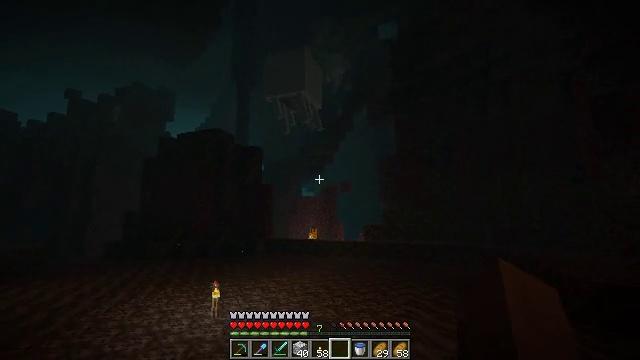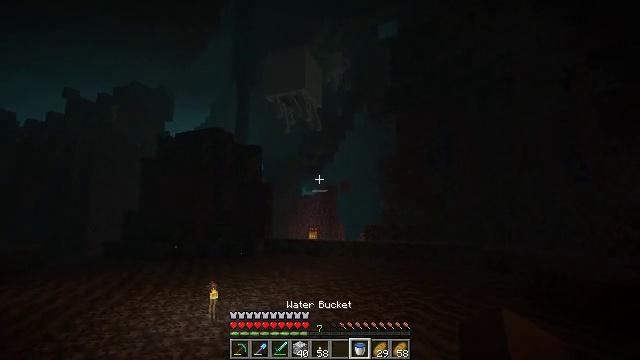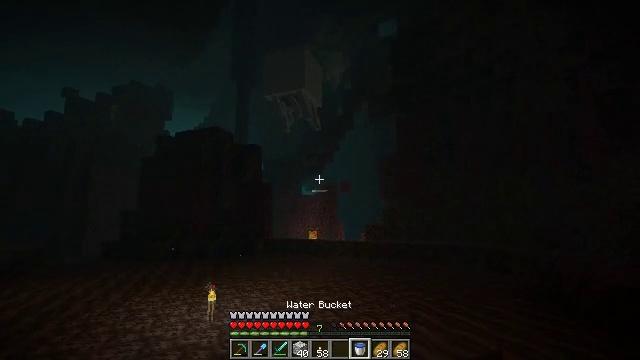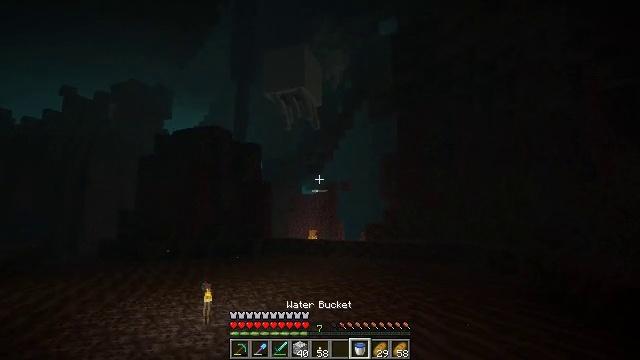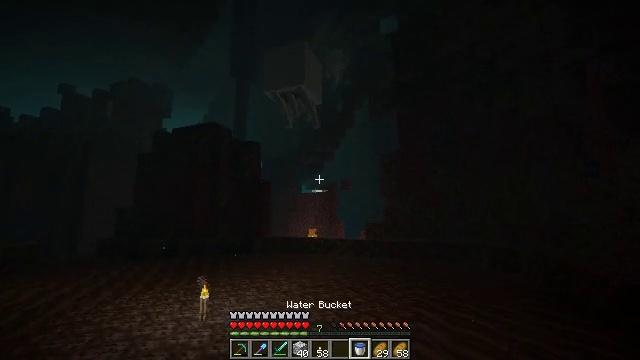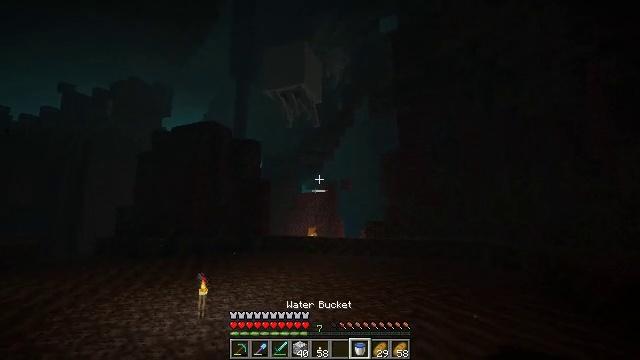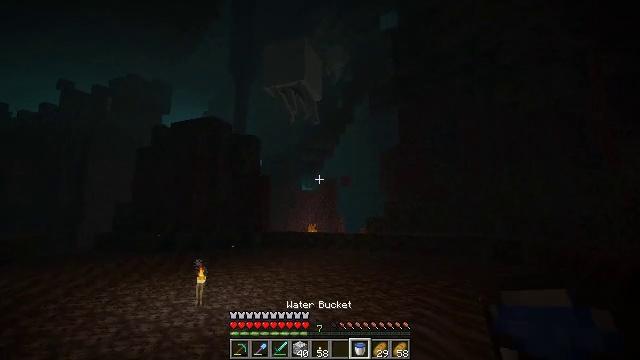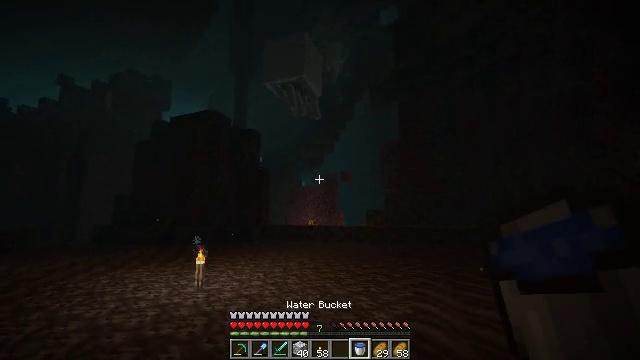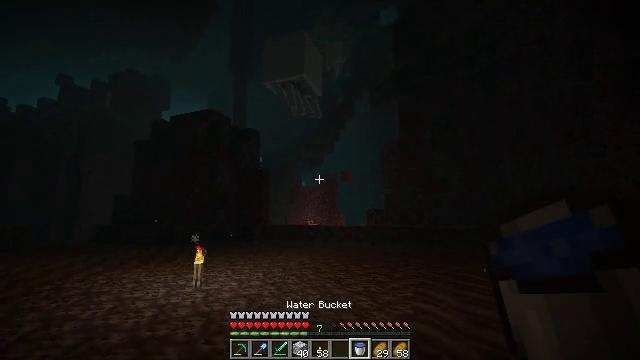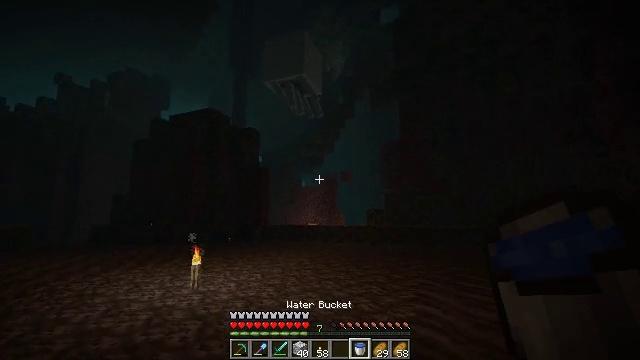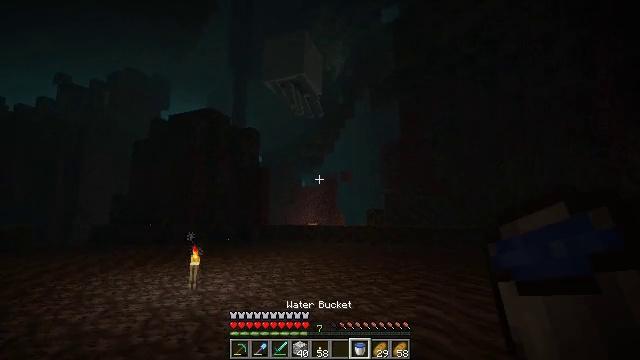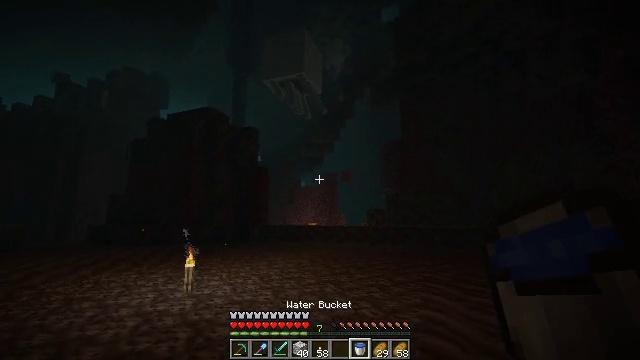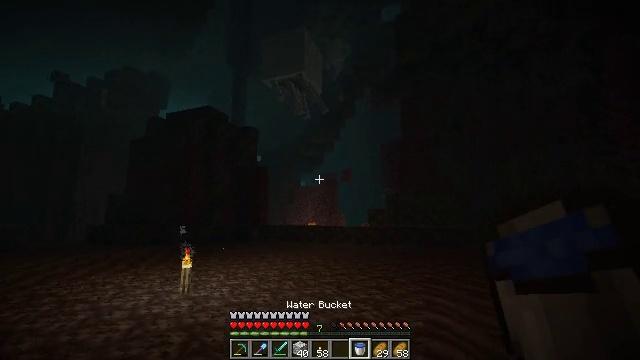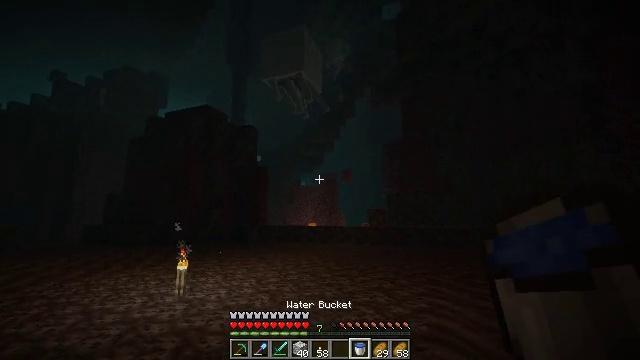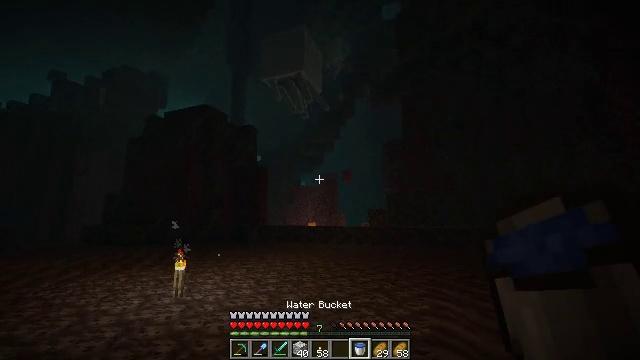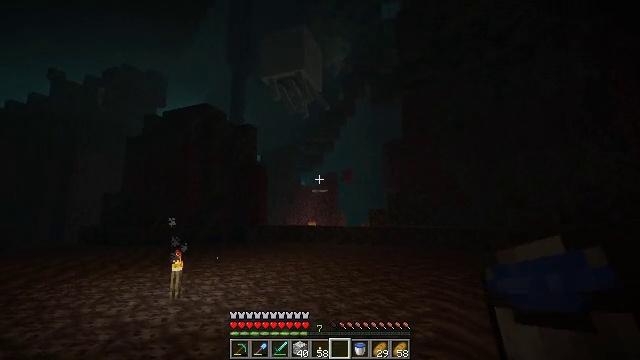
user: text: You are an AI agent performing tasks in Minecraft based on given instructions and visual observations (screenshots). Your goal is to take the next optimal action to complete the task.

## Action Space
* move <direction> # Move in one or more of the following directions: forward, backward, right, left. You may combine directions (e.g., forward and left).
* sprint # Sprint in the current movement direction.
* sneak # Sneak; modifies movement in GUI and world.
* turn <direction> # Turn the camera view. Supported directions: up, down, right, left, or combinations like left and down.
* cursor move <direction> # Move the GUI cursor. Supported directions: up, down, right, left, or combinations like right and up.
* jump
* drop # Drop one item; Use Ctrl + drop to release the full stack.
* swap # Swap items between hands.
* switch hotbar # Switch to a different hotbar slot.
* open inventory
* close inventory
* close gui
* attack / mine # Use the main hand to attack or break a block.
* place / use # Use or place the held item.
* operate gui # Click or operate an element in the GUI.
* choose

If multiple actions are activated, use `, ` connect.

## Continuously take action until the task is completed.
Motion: motion action
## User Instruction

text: Extinguish the soul fire.
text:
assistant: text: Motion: move forward
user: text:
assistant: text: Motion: move forward
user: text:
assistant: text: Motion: move forward
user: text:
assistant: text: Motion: move forward
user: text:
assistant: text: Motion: move forward
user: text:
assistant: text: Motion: move forward
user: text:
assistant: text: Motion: move forward
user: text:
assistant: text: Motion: move forward
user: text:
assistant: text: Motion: move forward
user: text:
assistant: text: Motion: move forward
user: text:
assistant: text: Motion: move forward
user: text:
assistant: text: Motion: move forward
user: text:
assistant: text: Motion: move forward
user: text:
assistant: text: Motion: move forward
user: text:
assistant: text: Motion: move forward
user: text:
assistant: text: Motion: move forward
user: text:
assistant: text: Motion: move forward
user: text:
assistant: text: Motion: move forward
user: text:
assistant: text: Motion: move forward
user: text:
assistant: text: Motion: move forward
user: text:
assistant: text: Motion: move forward
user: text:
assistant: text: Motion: move forward
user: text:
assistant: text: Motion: move forward
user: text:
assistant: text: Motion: move forward
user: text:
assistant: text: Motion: move forward
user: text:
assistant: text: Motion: move forward
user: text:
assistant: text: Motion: move forward
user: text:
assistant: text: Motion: move forward
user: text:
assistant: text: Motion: move forward
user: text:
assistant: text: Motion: move forward